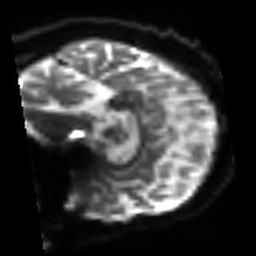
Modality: sbref
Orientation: sagittal
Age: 56
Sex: male
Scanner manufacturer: siemens
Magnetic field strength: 3 T
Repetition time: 3.2 s
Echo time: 0.081 s